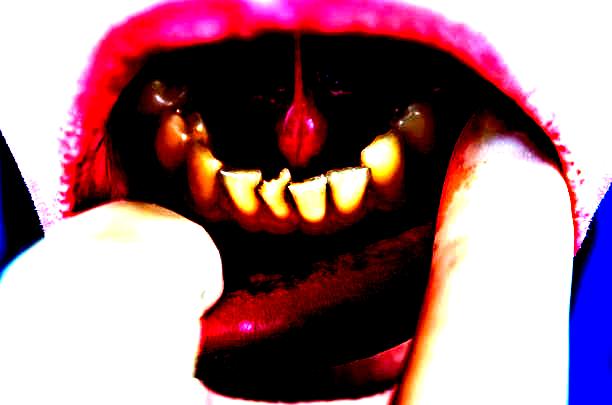
Condition: Gingivitis